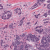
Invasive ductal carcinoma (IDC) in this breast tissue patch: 1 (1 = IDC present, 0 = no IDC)